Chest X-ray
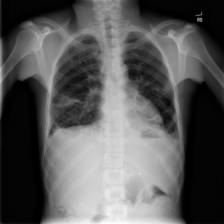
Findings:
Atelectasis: negative
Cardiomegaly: negative
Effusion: negative
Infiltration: negative
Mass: negative
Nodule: negative
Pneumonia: negative
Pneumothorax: negative
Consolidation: negative
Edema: negative
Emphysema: negative
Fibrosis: positive
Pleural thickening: negative
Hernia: negative